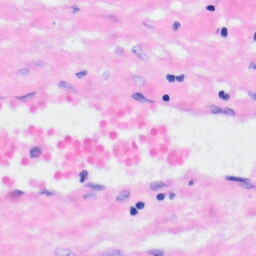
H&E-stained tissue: Liver